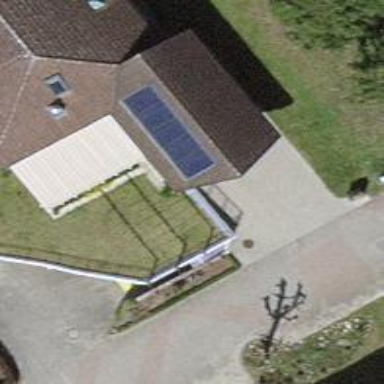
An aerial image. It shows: Solar power generator utilizing photovoltaic technology with solar photovoltaic panels.